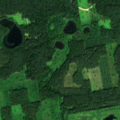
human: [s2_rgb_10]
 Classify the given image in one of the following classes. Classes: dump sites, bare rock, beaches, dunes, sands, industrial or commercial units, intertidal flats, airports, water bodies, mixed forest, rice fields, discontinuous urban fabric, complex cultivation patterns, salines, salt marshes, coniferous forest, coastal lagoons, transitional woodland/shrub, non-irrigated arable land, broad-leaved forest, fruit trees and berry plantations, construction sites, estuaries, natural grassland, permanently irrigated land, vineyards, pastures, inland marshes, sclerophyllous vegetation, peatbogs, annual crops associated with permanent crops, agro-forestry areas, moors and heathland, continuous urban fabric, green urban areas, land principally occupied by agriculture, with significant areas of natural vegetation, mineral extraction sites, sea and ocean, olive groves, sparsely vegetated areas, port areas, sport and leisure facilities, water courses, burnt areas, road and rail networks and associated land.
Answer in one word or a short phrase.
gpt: pastures, coniferous forest, mixed forest, transitional woodland/shrub, water bodies